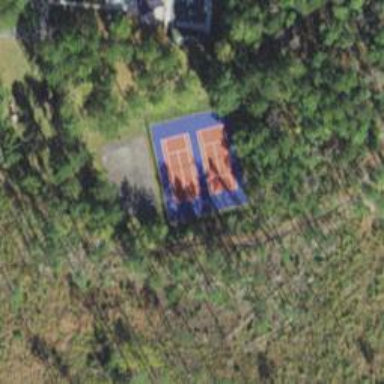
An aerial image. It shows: Tennis court on pitch.